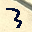
Label: 3